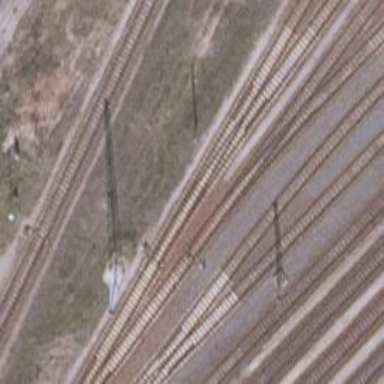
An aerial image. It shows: Railway switch.